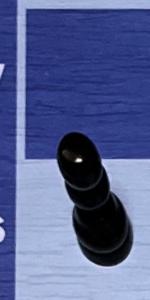
Label: Pawn_Black